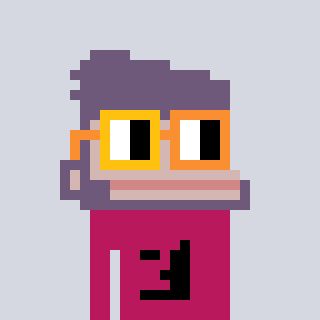
a pixel art character with square yellow and orange glasses, a ape-shaped head and a darkpink-colored body on a cool background